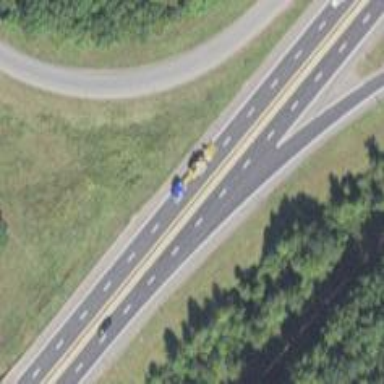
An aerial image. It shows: Trunk highway with expressway features.